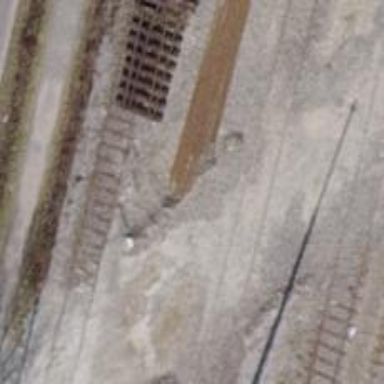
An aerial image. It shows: Single-track railway spur.